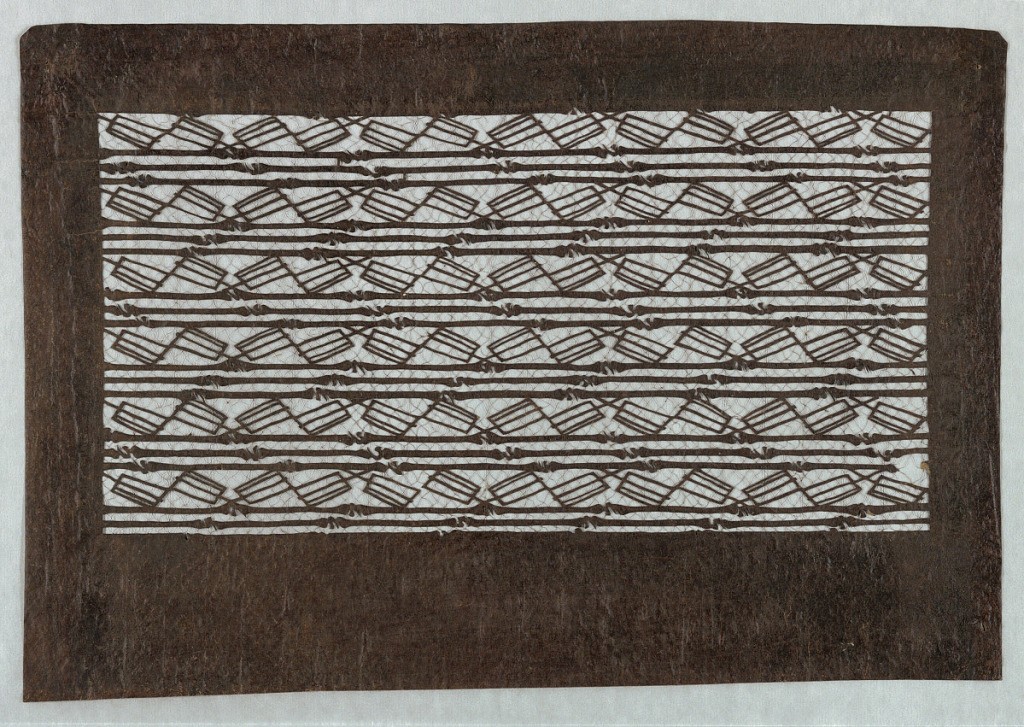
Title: Geometric motif
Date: mid 18th - early 19th century
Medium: Mulberry paper (kozo washi) treated with fermented persimmon tannin (kakishibu), and silk threads (itoire)
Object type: Katagami
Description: Within three conceptual rows that suggest bamboo stalks are sets of striped rectangles overlapping one another. This repeat is the stencil design.